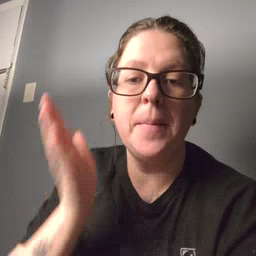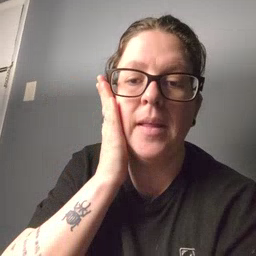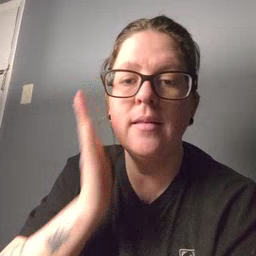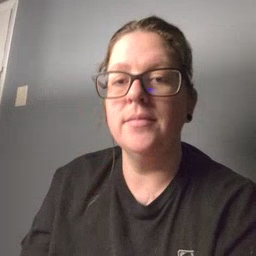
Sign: bed